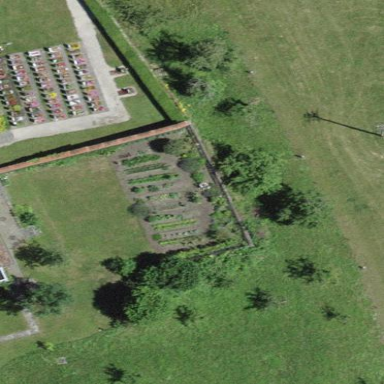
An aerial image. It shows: Garden that is leisure land.